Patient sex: M
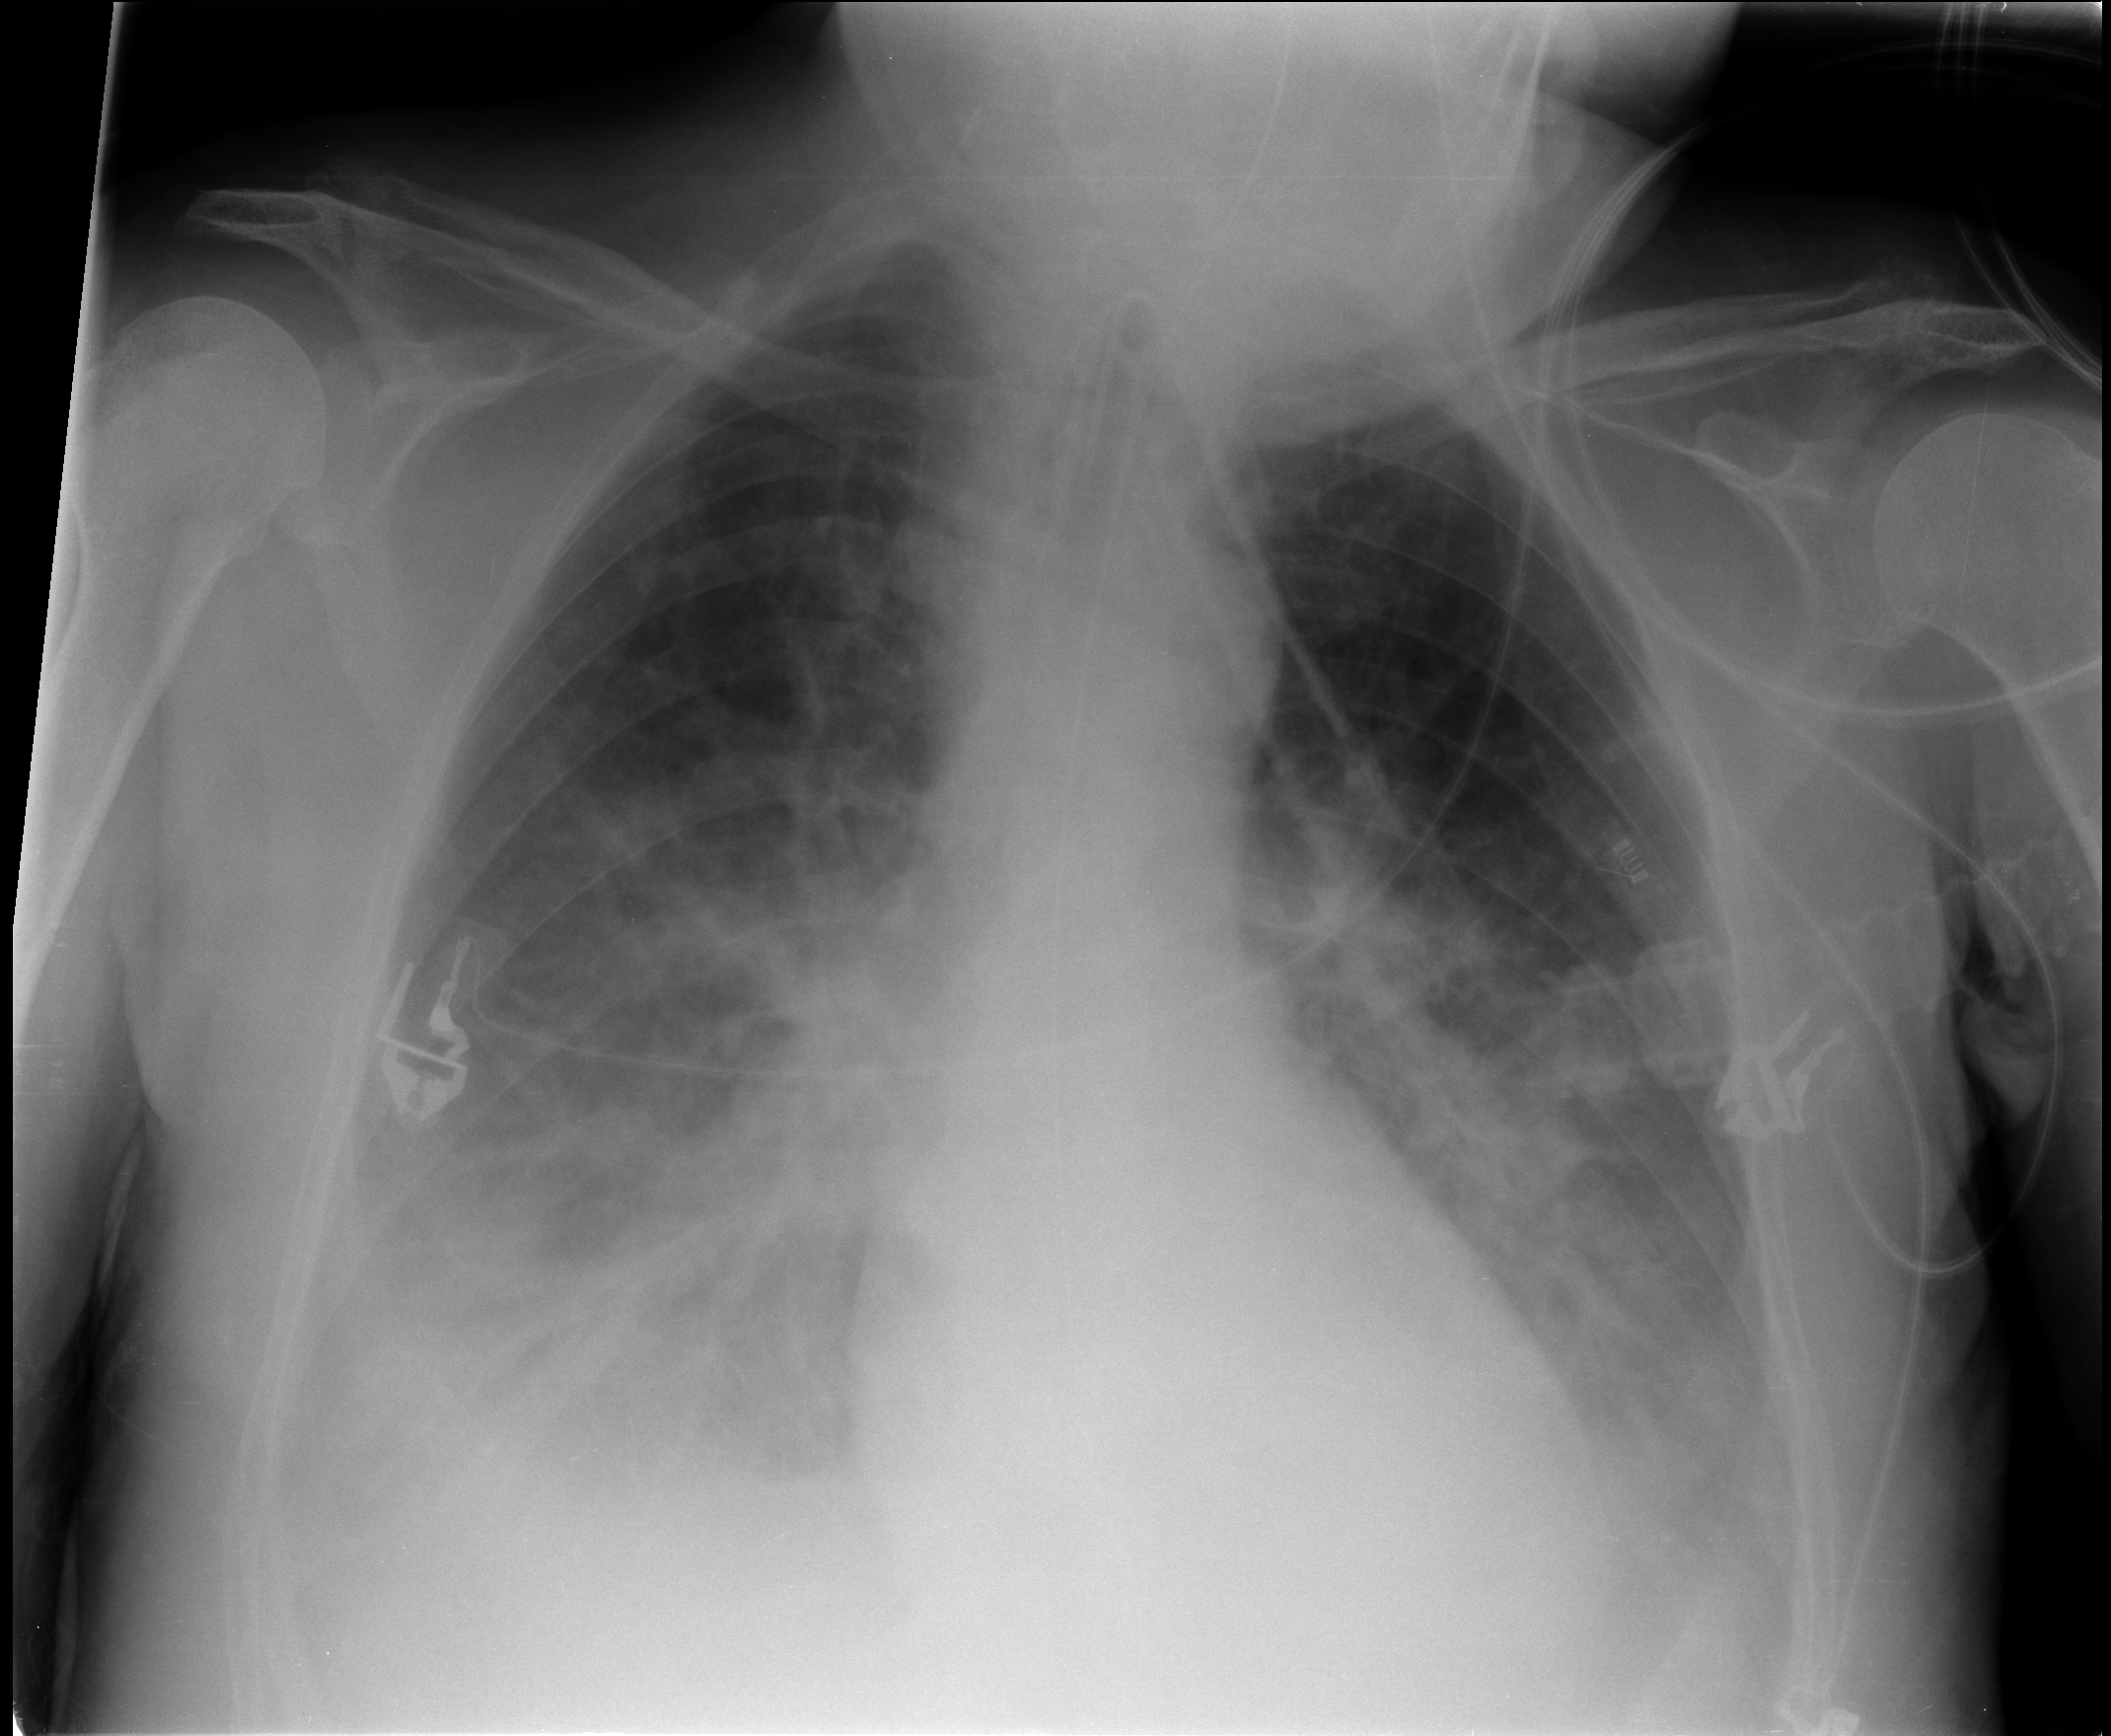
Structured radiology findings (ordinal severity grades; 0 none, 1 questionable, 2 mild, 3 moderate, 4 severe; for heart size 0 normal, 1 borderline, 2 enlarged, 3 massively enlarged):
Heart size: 0
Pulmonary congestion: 2
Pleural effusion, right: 2
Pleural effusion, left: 2
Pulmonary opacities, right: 3
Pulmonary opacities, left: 0
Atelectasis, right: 3
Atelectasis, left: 2